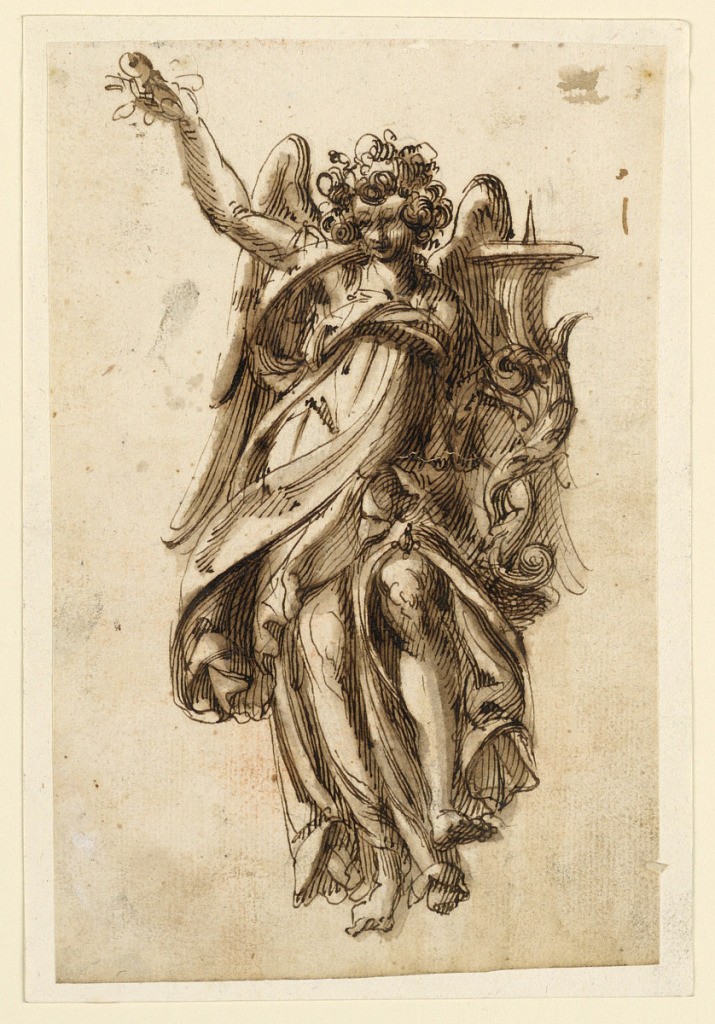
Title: Drawing
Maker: Leonardo Scaglia, French, active Italy, 1640 – 1650
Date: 1650-1675
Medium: Pen, brush, bistre. Paper
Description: Vertical rectangle. Shown from the front, standing on his right leg, and raising the left one. The sole of the left foot is shown. The left arm is lowered. The candelabrum has the shape of a cornucopia. The head is lowered. The right arm is raised. He carries a bunch of flowers or fruits.